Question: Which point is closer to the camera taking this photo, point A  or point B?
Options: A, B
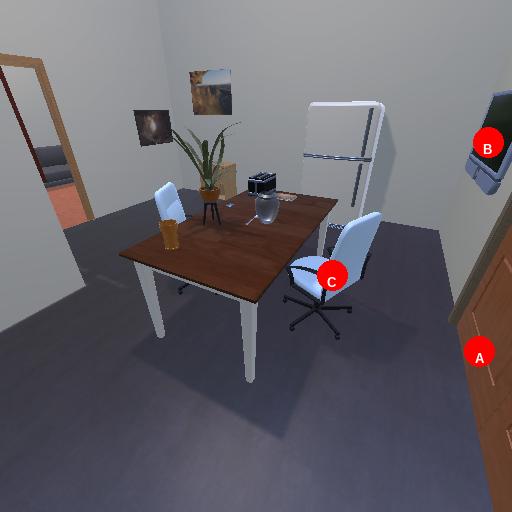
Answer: A